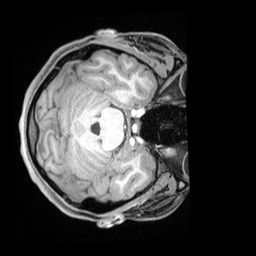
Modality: T1w
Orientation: axial
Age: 22
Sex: female
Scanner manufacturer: siemens
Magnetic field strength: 3 T
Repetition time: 1.68 s
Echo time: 0.00188 s